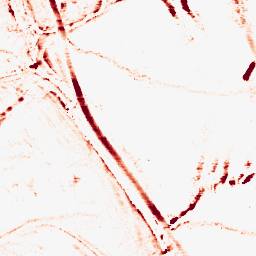
Category: morphological
Decomposition family: morphological_rect
Decomposition parameters: operation: opening
width: 10
height: 5
Upsampling method: sinc_blackman
Upsampling parameters: scale: 4
kernel_size: 8
Upsampling scale: 4